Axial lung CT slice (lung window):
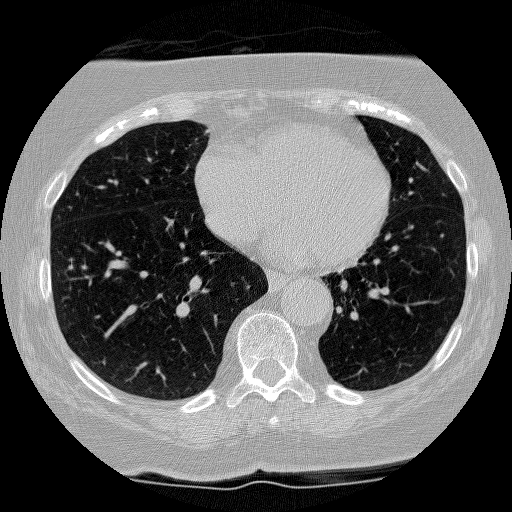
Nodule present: no